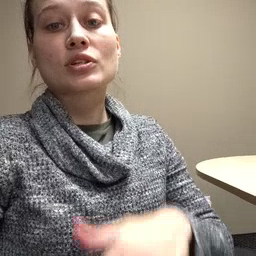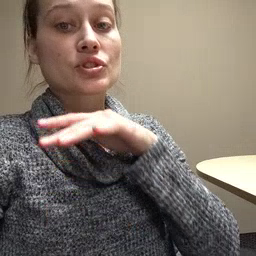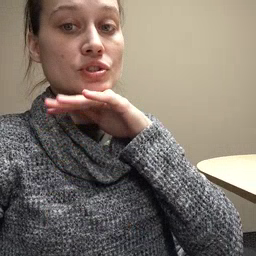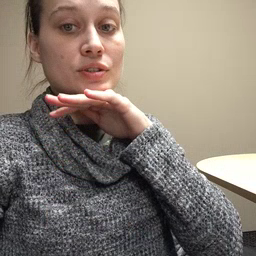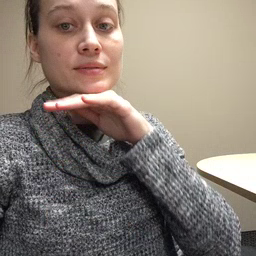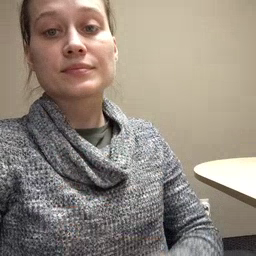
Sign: dirty